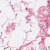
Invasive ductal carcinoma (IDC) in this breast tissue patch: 0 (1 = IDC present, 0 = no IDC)